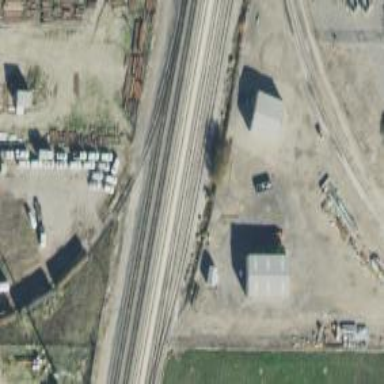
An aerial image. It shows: Railway siding with rails.